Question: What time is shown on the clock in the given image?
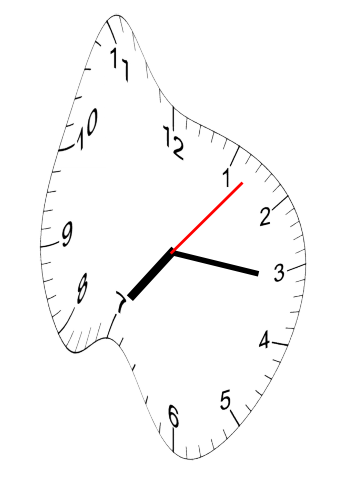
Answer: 07:16:07